Question: I am working in VB.Net connection to an SQL Server 2008
Dim query = "SELECT wo.WorkOrderID, wo.WorkOrderNo FROM dbo.WorkOrder wo"
Dim query = "SELECT wo.WorkOrderID, wo.WorkOrderNo, wod.LineNo FROM dbo.WorkOrder wo, dbo.WorkOrderDetails wod"
Dim query = "SELECT wo.WorkOrderID, wo.WorkOrderNo, wod.LineNo FROM dbo.WorkOrder wo, dbo.WorkOrderDetails wod WHERE wo.WorkOrderID = wod.WorkOrderID"
I am assuming its because in the WorkOrderDetails the WorkOrderId has multiple of the same ID
- -
Any ideas on how to get this to work? I can not figure it out..
-
"SELECT WorkOrderID, WorkOrderNo, LineNo FROM dbo.WorkOrder JOIN dbo.WorkOrderDetails ON dbo.WorkOrder.WorkOrderID = dbo.WorkOrderDetails.WorkOrderID"
Does not seem to be working.. same error
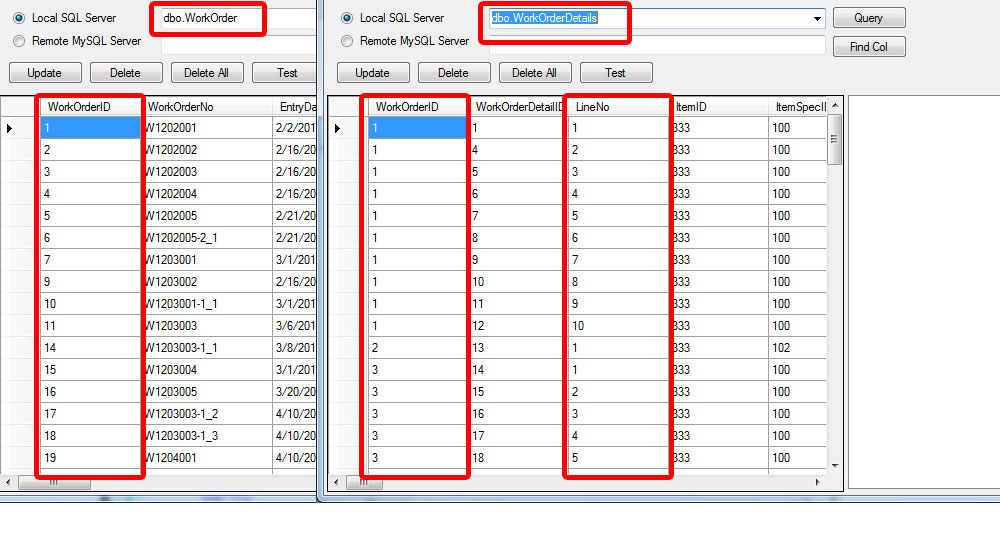
Answer: 'LineNo' is a <URL>.
'''
SELECT WorkOrderID, WorkOrderNo, [LineNo]
FROM dbo.WorkOrder
JOIN dbo.WorkOrderDetails
ON dbo.WorkOrder.WorkOrderID = dbo.WorkOrderDetails.WorkOrderID
'''